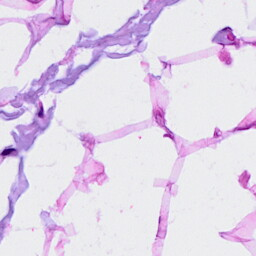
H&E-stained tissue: Breast